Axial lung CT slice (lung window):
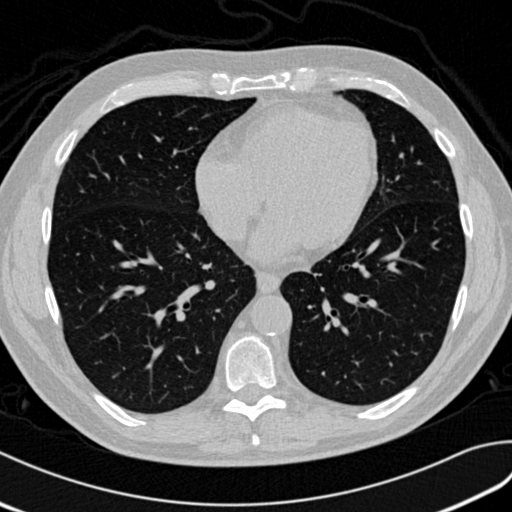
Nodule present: no